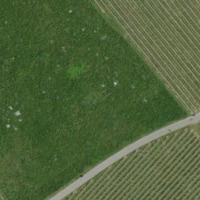
EUNIS habitat code: 52
Species observed at this site:
Agrostemma githago